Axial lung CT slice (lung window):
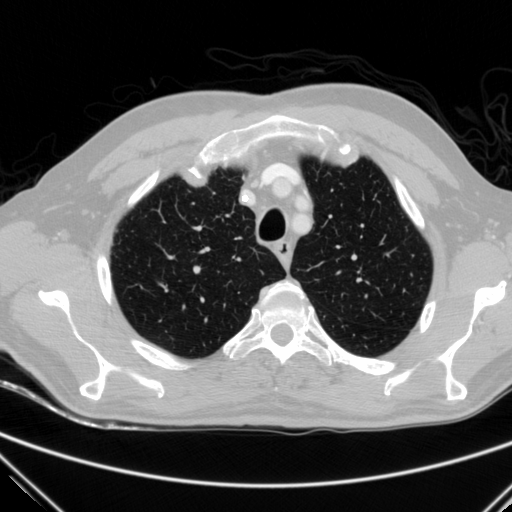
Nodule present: no